Interaction volume radius: 5 \u00c5
Interaction volume height: 15 \u00c5
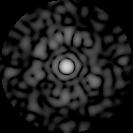
Disorder parameter: 0.8251